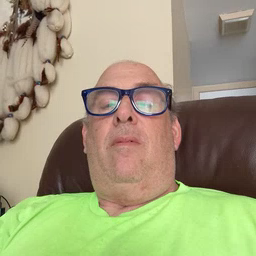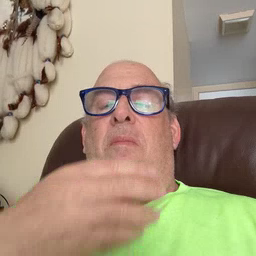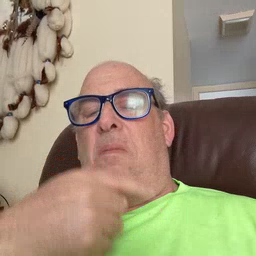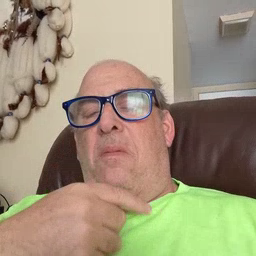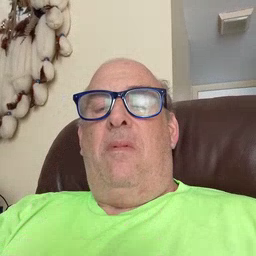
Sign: sad